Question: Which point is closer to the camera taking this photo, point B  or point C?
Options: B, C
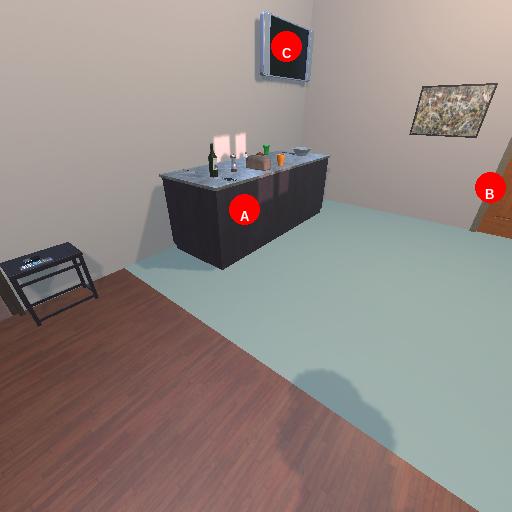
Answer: B